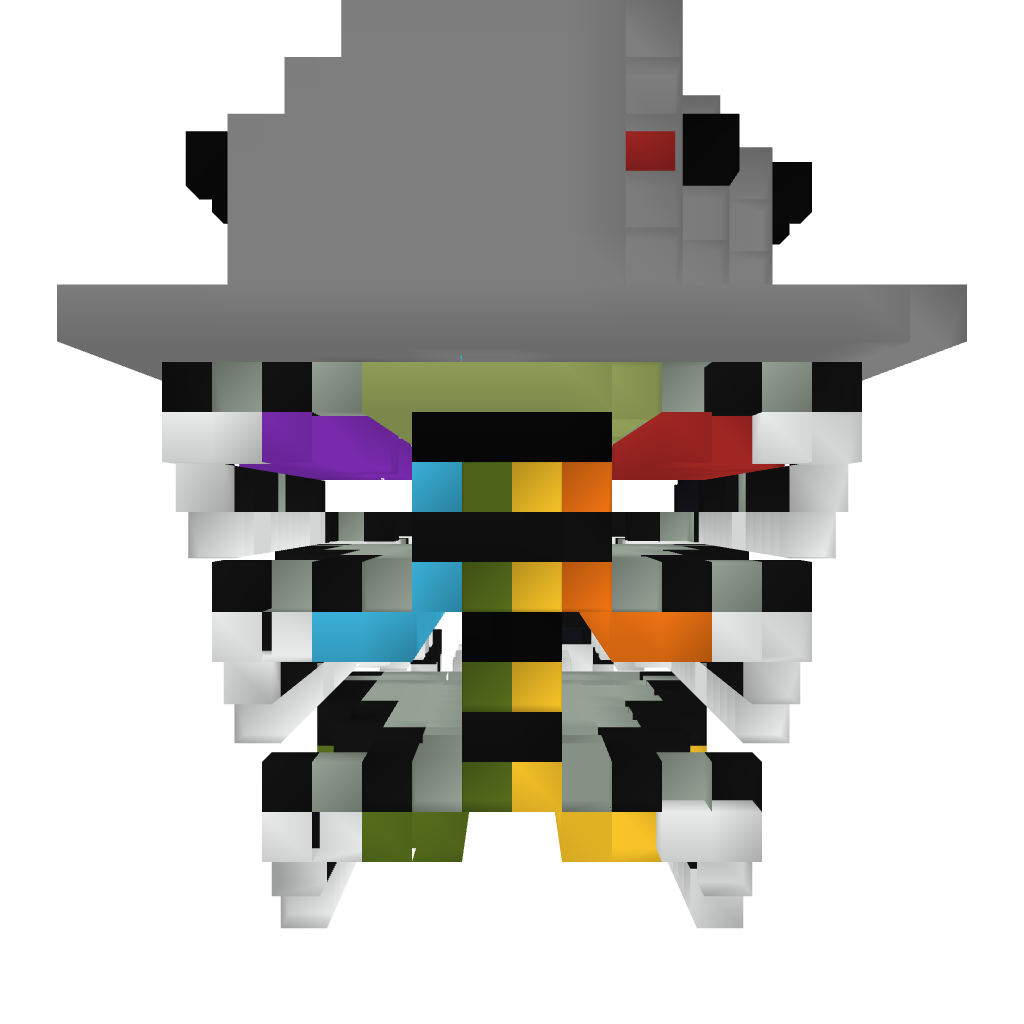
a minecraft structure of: Rainbow Run 6 Lane Mini-game